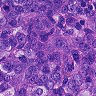
Metastatic tissue present: yes